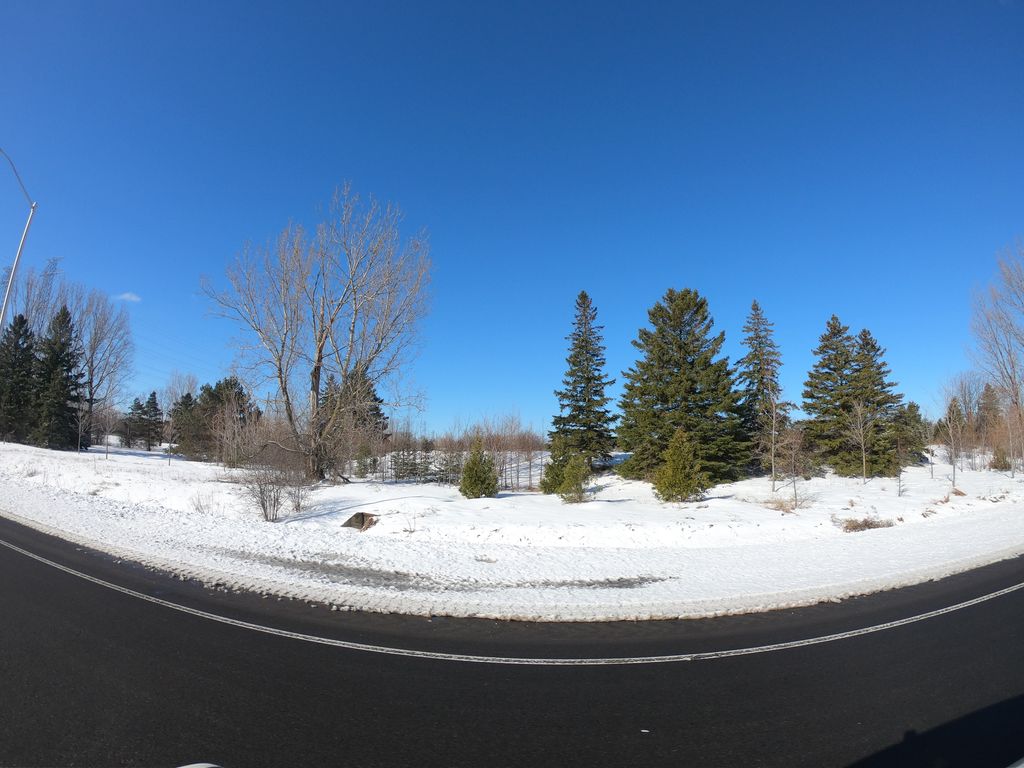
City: ottawa-gatineau